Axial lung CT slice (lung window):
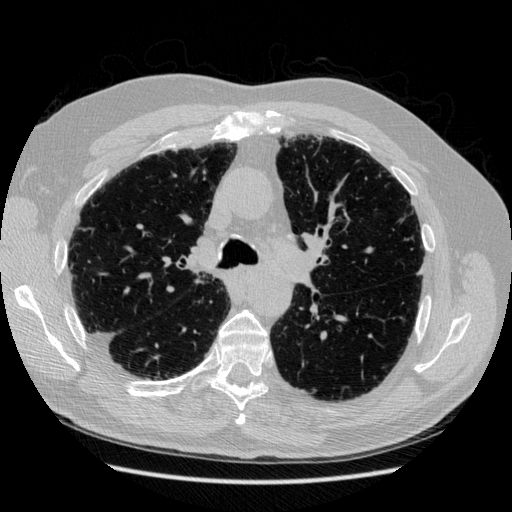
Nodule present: no